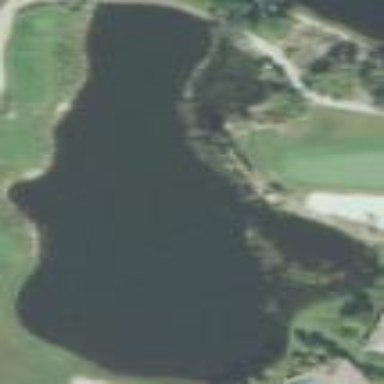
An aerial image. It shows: Water hazard in golf course. The hazard is natural water feature.